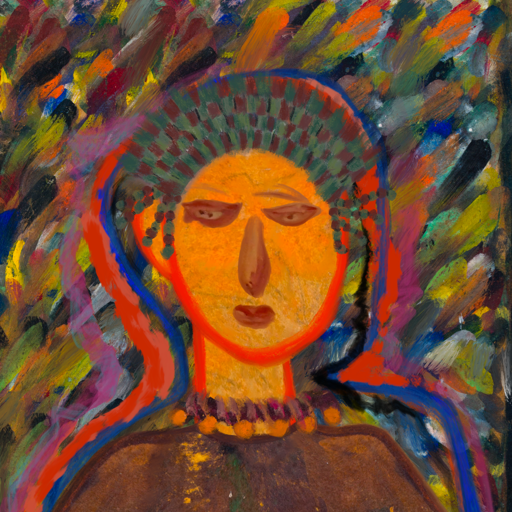
Background: An_Impression, Head And Neck Front: Sisters, Face Front: Pious_Lady, Bust: Comrade, Hair Front: Experience, Head Accessory: After_Raid_Crown, Second Necklace: Blank, Necklace: Doll, Baby: Blank